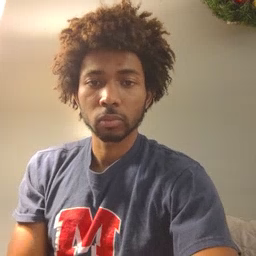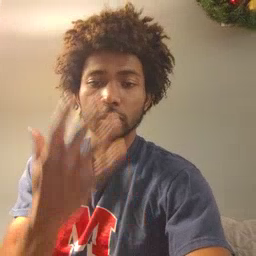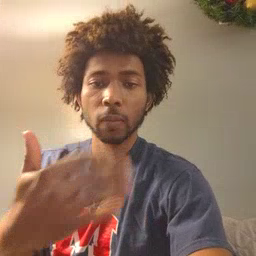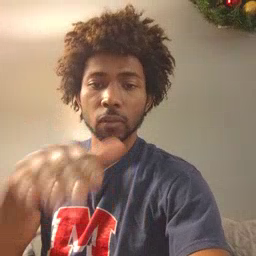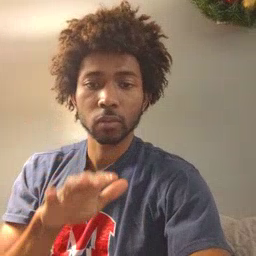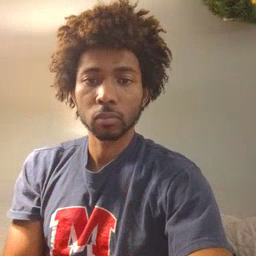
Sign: mitten